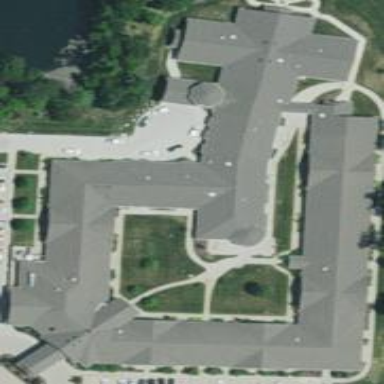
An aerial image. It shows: Nursing home building.